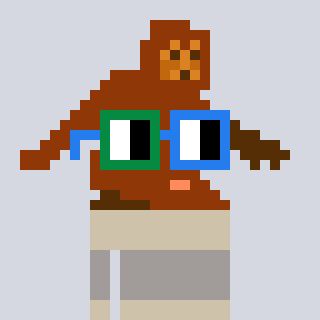
a pixel art character with square green and blue glasses, a bigfoot-shaped head and a bege-colored body on a cool background